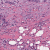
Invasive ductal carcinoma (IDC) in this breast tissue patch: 1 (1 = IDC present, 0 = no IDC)